高三 · 算术
已知复数 $z_{1}, z_{2}, z_{3}$ 满足: $\left|z_{1}+4-2 \mathrm{i}\right|=1,\left|z_{2}-4 \mathrm{i}\right|=1,\left|z_{3}-1\right|=\left|z_{3}-\mathrm{i}\right|$,

那么 $\left|z_{3}-z_{1}\right|+\left|z_{3}-z_{2}\right|$ 的最小值为 ( )
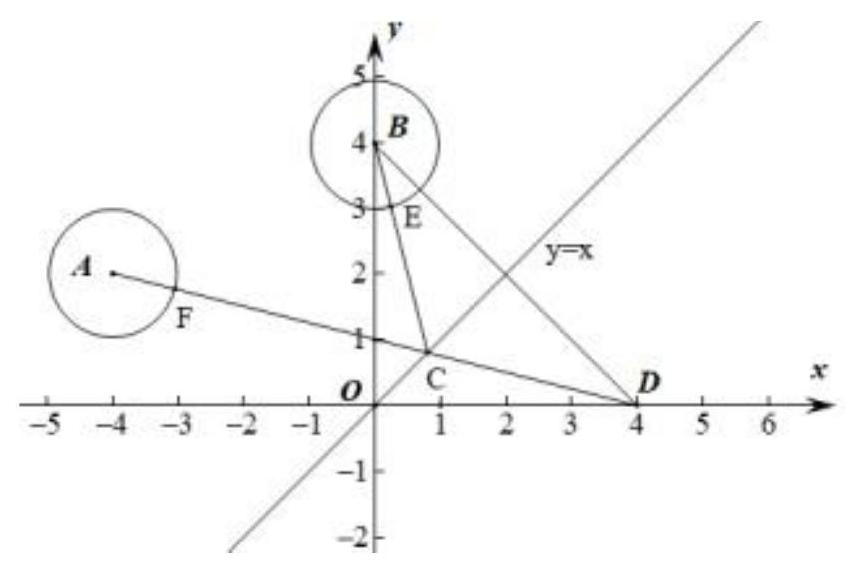
A. $2 \sqrt{17}-2$
B. $2 \sqrt{5}$ C. $2 \sqrt{5}-2$ D. $2 \sqrt{17}$
答案: A
解析: $\left|z_{1}+4-2 iight|=1$, 表示 $z_{1}$ 的轨迹是以 $A(-4,2)$ 为圆心, 以 1 为半径的圆;$\left|z_{2}-4 iight|=1$, 表示 $z_{2}$ 的轨迹是以 $B(0,4)$ 为圆心, 以 1 为半径的圆,$\left|z_{3}-1ight|=\left|z_{3}-iight|$, 表示 $z_{3}$ 的轨迹是直线 $y=x$ ，如图所示:$\left|z_{3}-z_{1}ight|+\left|z_{3}-z_{2}ight|$ 表示直线 $y=x$ 上的点 $C$ 到圆 $A$ 和圆 $B$ 上的点的距离,先作出点 $B(0,4)$ 关于直线 $y=x$ 的对称点 $D(4,0)$, 连接 $A D$, 与直线 $y=x$ 交于点 $C$.$\left|z_{3}-z_{1}ight|+\left|z_{3}-z_{2}ight|$ 的最小值为 $|C E|+|C F|=|A D|-2=\sqrt{(4+4)^{2}+2}-2=2 \sqrt{17}-2$,故选 A.